Question: How can I move tick labels by a few pixels?
In my case, I want to move the -labels on the X-axis to the right by a few pixels.
I am <URL> 'horizontalalign'/'ha' values 'right', 'center', and 'left'; but I want to "improve" the looks of the 'right' alignment.
Take the following example which will produce the plot shown below:
'''
import pandas as pd
import numpy as np
categories = ['This is class #{}'.format(n) for n in range(10)]
data = {
'Value': [categories[np.random.randint(10)] for _ in range(100)],
'id': [1000+i for i in range(100)]
}
df = pd.DataFrame(data)
ax = df.Value.value_counts().sort_index().plot(kind='bar', rot=45)
plt.xticks(ha='right')
'''
Results in:

I think, subjectively, that the plot would look better if the labels were translated to the right so that the tick were placed over the "#". In other words, a "middle ground" between the 'right' and 'center' alignment options.
:
I'm using pandas, but I believe that is irrelevant to the issue, as it's using matplotlib to do its plotting anyway.
The 'plt.xticks()' method is used for simplicity, I could just as well use 'ax.set_xticklabels()', but I don't need to rewrite the label texts, and AFAIK there is no shortcut to set the horizontal alignment without also copying the existing labels into with 'ax.set_xticklabels(labels, **more_options)', as 'ha' is not a valid <URL>'-method.
I'm aware of pandas' 'Series.hist()'-method, but I think the 'Series.value_counts().plot(kind='bar')' looks prettier when I have few categories and want the number of bars to be the same as number of categories.
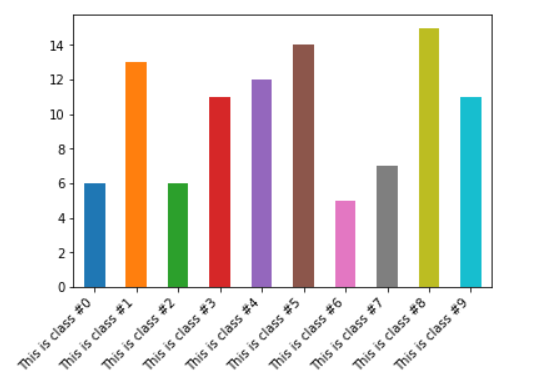
Answer: In order to move the ticklabels by a few pixels you may add a translation to their transformation chain. E.g. to move by 20 pixels to the right, use
'''
import matplotlib.transforms as mtrans
# ...
trans = mtrans.Affine2D().translate(20, 0)
for t in ax.get_xticklabels():
t.set_transform(t.get_transform()+trans)
'''
If course the number of pixels that you need to shift in order for the #-sign to be under the tickmark is not a priori clear - that needs to be found out via trial and error. Or maybe you have a different hint on by how much you want to shift in what other units.
Here is the complete example,
'''
import matplotlib.pyplot as plt
import pandas as pd
import numpy as np
import matplotlib.transforms as mtrans
categories = ['This is class #{}'.format(n) for n in range(10)]
data = {
'Value': [categories[np.random.randint(10)] for _ in range(100)],
'id': [1000+i for i in range(100)]
}
df = pd.DataFrame(data)
ax = df.Value.value_counts().sort_index().plot(kind='bar', rot=45)
plt.xticks(ha='right')
trans = mtrans.Affine2D().translate(20, 0)
for t in ax.get_xticklabels():
t.set_transform(t.get_transform()+trans)
plt.tight_layout()
plt.show()
'''
producing
<URL>